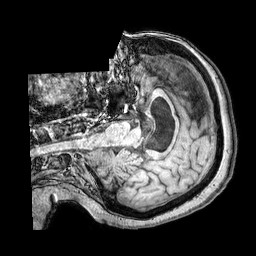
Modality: T1w
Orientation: axial
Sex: female
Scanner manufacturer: philips
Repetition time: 0.008394 s
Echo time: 0.00392 s